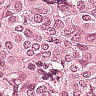
Metastatic tissue present: yes